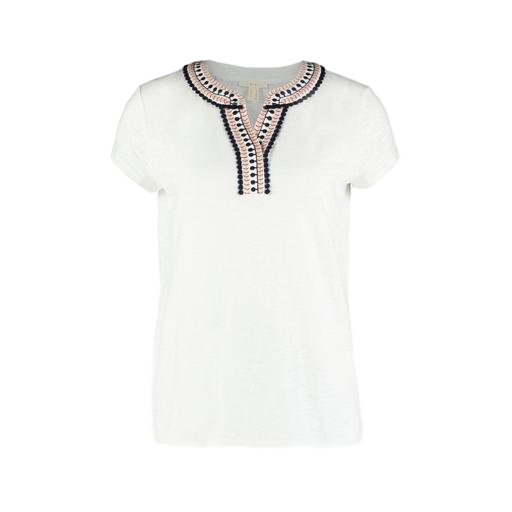
white embroidered t-shirt, white embroidered jersey t-shirt, white embellished t-shirt, white background